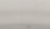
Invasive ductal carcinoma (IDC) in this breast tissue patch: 0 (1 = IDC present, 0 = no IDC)